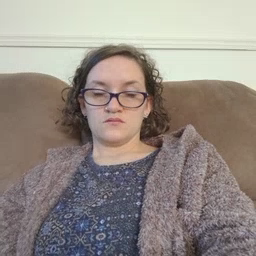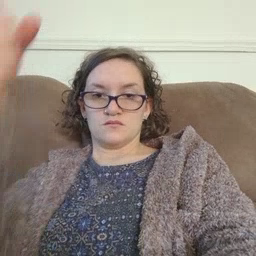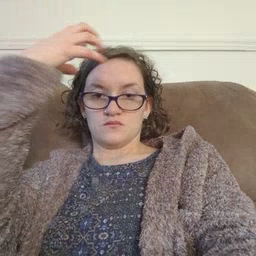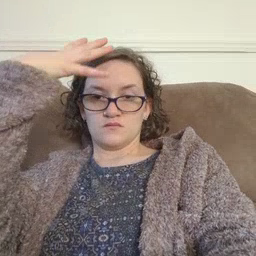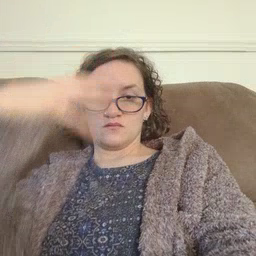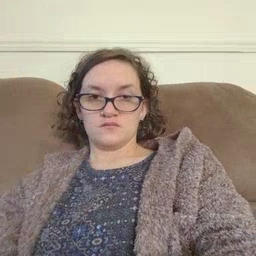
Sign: shower